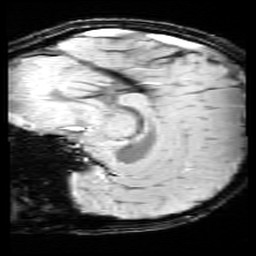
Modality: SWI
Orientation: sagittal
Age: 12
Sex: female
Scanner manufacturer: siemens
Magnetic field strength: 3 T
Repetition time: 0.027 s
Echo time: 0.02 s